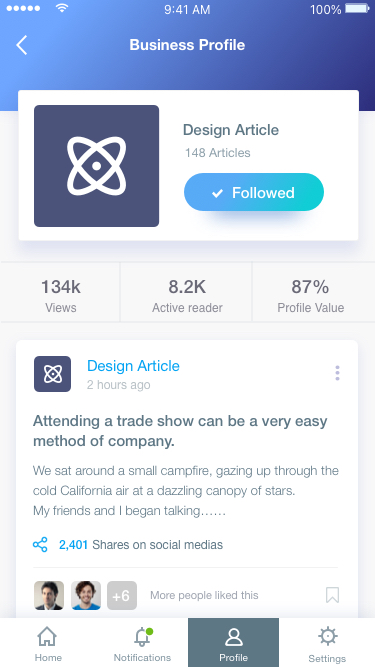
Text in this UI design:
Business Profile
Attending a trade show can be a very easy method of company.
We sat around a small campfire, gazing up through the cold California air at a dazzling canopy of stars.
My friends and I began talking……
2,401 Shares on social medias
Design Article
2 hours ago
More people liked this
+6
Design Article
3 hours ago
Design Article
148 Articles
Followed
134k
Views
87%
Profile Value
8.2K
Active reader
Home
Notifications
Profile
Settings